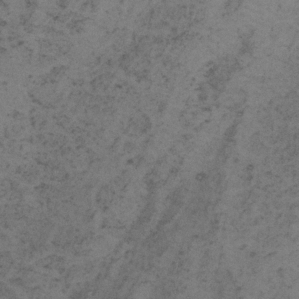
Label: frost